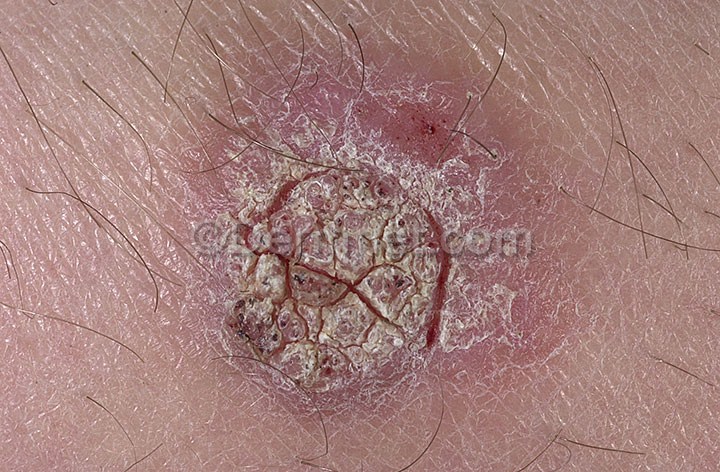
Disease: Warts Molluscum and other Viral Infections